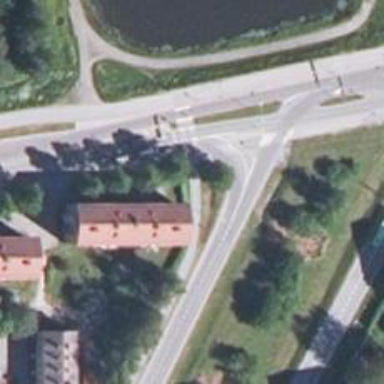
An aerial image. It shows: Asphalt cycleway.